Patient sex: M
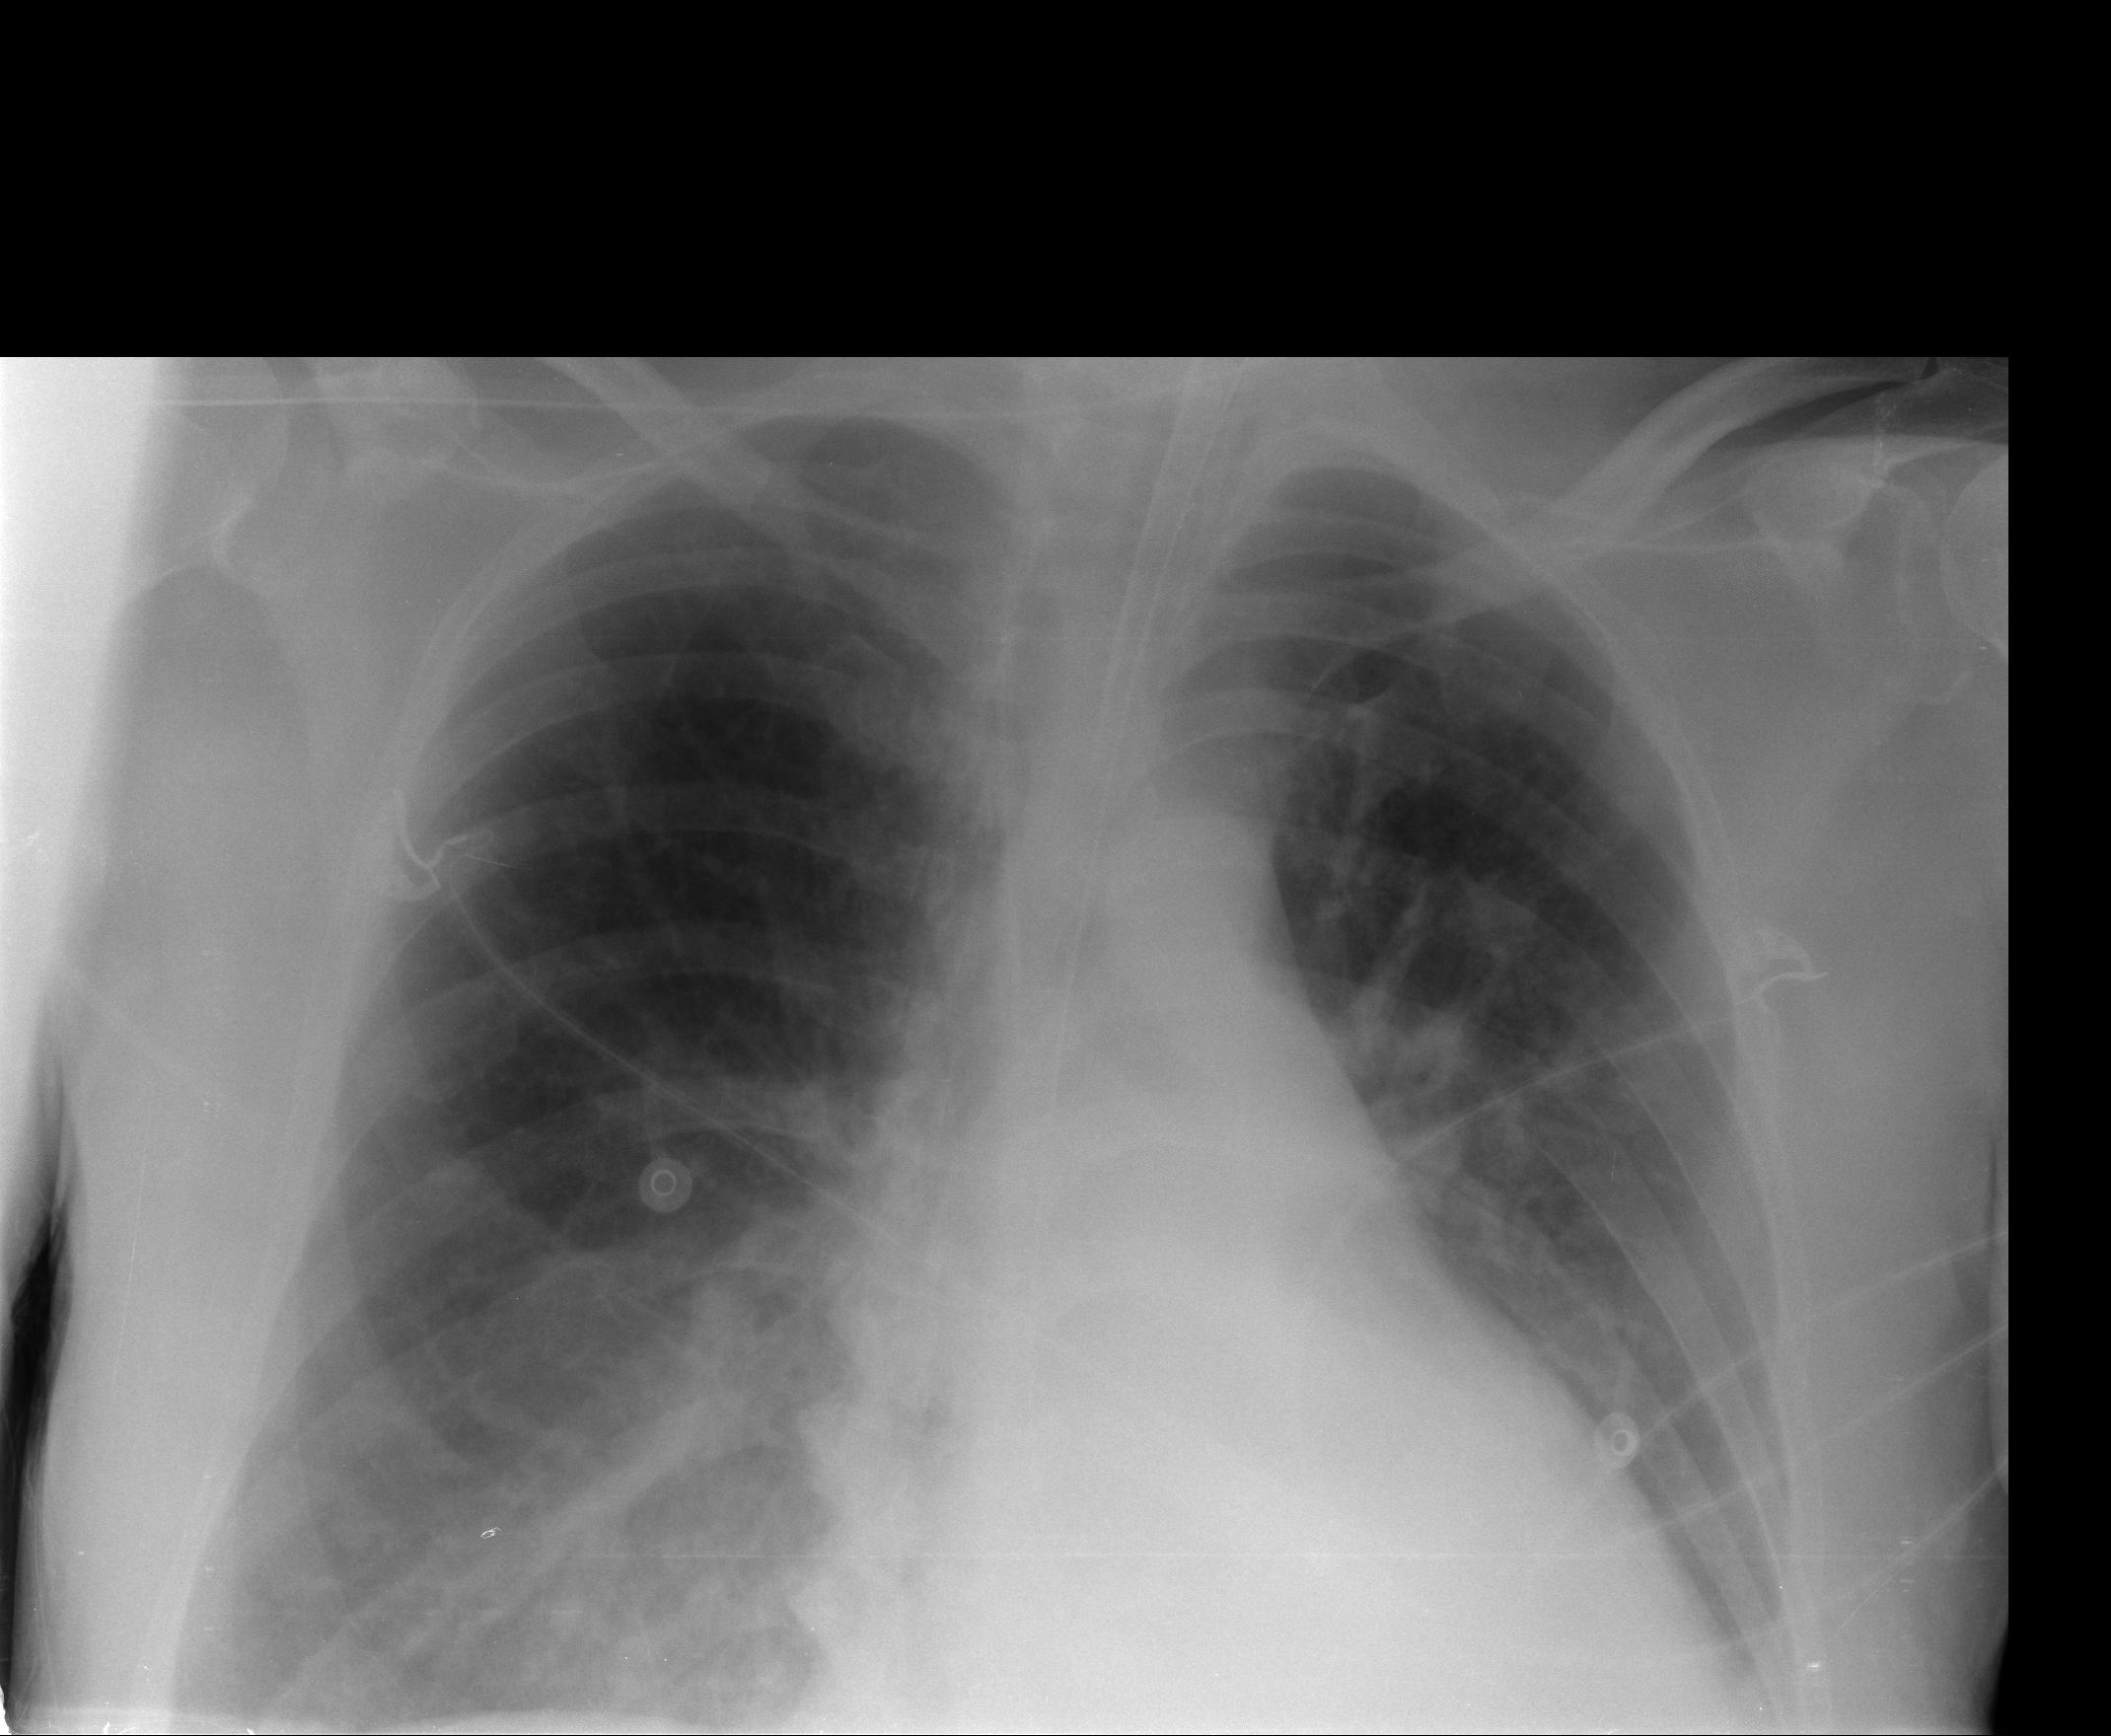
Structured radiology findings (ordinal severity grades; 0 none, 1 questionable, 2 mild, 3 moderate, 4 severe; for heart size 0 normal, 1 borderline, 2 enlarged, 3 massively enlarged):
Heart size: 2
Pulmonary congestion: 0
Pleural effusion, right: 0
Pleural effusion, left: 1
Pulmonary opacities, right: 1
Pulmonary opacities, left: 0
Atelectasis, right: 2
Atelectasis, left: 1